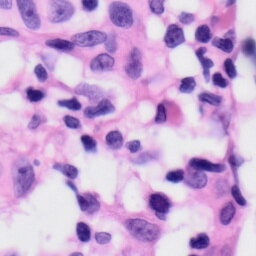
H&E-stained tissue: Skin